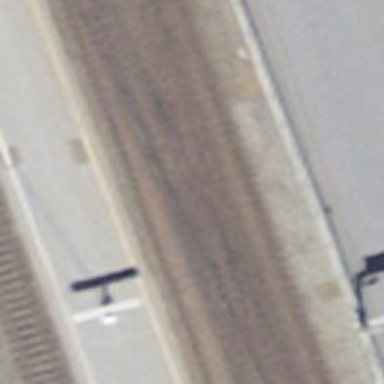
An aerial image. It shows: Railway yard with electrified tracks and single track.